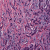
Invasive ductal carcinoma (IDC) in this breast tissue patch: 1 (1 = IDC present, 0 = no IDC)